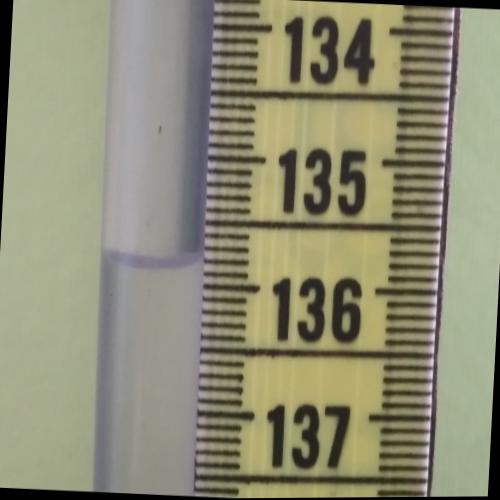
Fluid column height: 135.8 cm